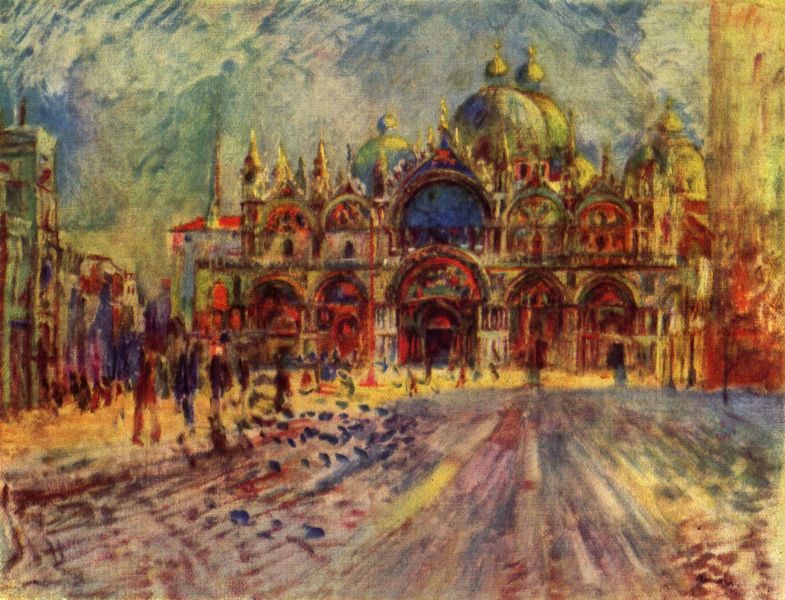
Titel: Der Markusplatz in Venedig
Künstler: Pierre Auguste Renoir
Standort: Minneapolis (Minnesota)
Institution: The Minneapolis Institute of Arts
Schlagwörter: blau, dunkel, gemälde, himmel, meer, schatten, wasser, wolken, aquarell, bäume, fluss, gelb, grün, impressionismus, kubismus, landschaft, menschen, see, stadt, braun, bunt, fenster, hell, laterne, licht, orange, schwarz, strasse, säule, säulen, tür, türkis, gebäude, haus, rot, weg, wolke, beige, expressionismus, malerei, architektur, taube, fünf, öl, häuser, spiegelung, vögel, kirche, pastos, sonne, spitzen, front, gotik, renaissance, turm, farbig, schiffe, sommer, ruhe, ansicht, bogen, fassade, italien, passanten, vedute, venedig, russland, abstrakt, farben, giebel, mauer, farbe, lila, violett, türe, platz, rundbogen, kuppel, turner, arch, arches, blue, church, palace, people, red, white, black, gray, green, painting, woman, yellow, impressionistisch, picture, pink, brown, menschenleer, striche, tor, unscharf, bögen, eingang, gewölbe, burg, glockenturm, kuppeln, moschee, orient, passant, türmchen, türme, kreml, palast, dom, expressionistisch, lichtung, tauben, füttern, stich, pavement, bürger, pinsel, pinselstrich, arkaden, kathedrale, rom, flecken, portal, tore, landschaftsbild, verschwommen, pforte, mensche, archivolten, doge, cloud, clouds, man, sky, tree, blattwerk, building, landscape, street, vatikan, pinselstriche, vorderansicht, fröhlich, snow, winter, spaziergänger, light, entrance, road, golden, color, impressionism, purple, ciel, sakral, bau, cross, door, abstract, town, campanile, italy, bleu, city, öffnungen, leaves, tympanon, dome, doors, cathedral, courtyard, square, buildings, place, venice, piazza, colorful, colors, markusdom, san marco, dogenpalast, markusplatz, kupel, punktiert, citadel, impressionist, piazza san marco, piazzetta, spektralfarben, tourist, colour, spire, adria, islam, outdoor, markuskirche, hommes, säullen, tan, hazy, dream, russia, sku, towers, rue, strokes, domes, orthodox, marco, rürme, catholic, imoressionismus, spektral, pathway, plaza, spires, warm, chataeu, footprints, ersan marco, mosque, pidgeons, pigeon, done, chapter, pinnacles, #gehtdoch, coulor